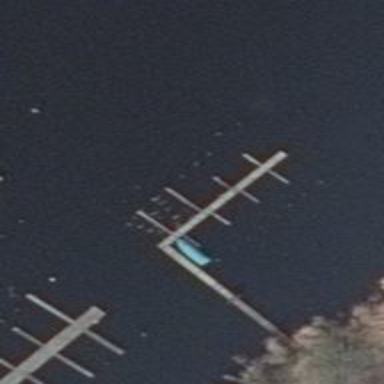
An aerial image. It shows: Man-made pier.